Question: HI im trying to get the content of an Autodesk Navisworks (NWD) file.
here is a simple version of what im trying todo -
'''
$fileCont = Get-Content -Path $filePath
New-Item C:\Temp om2.nwd
Set-Content C:\Temp om2.nwd $fileCont
'''
For this to prove that I can successfully collect the content of the navisworks file..
although this is a simple workflow and what i'm trying to achieve is greater thank this, if i can figure this bit out i know the rest..
here is the error when i try to open 'C:\Temp om2.nwd'

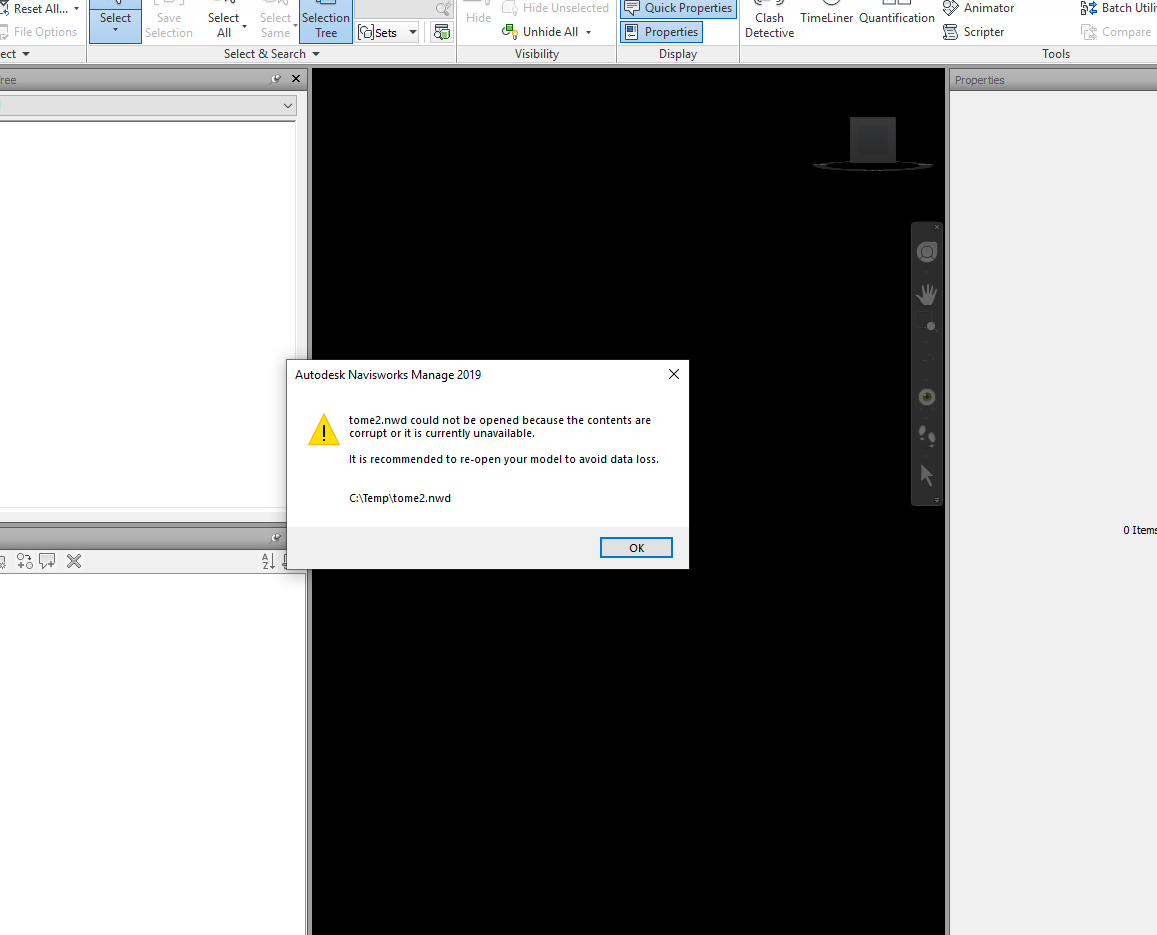
Answer: you're correct this method did work but was extremely slow and un usable, but i can now confirm that by following <URL>
i used the following method to collect and post the data in the file.
'''
write-host "Creting object in bucket.."
$B_Key = ''
write-host "Bucket Key ="$B_Key
write-host "File Content being uploaded to bucket object"
$currentDir = Get-Location
$sourceFile = [System.IO.Path]::Combine($currentDir, 'rac_basic_sample_project_pstest.rvt')
$fileName = [System.IO.Path]::GetFileName($SourceFile)
Set-ItemProperty -Path $sourceFile -Name IsReadOnly -Value $false
$Clen = Get-Item $sourceFile
$Clen = $Clen.Length
write-host $Clen
$headers = New-Object "System.Collections.Generic.Dictionary[[String],[String]]"
$headers.Add("Authorization", "Bearer $token")
$headers.Add("Content-Type", "application/octet-stream")
$headers.Add("Content-Length", $CLen)
$CreateObj = 'https://developer.api.autodesk.com/oss/v2/buckets/'+$B_Key+'/objects/'+$fileName
$CreateObjAPIresult = Invoke-RestMethod -Uri $CreateObj -Method Put -Headers $headers -InFile $sourceFile
write-host "New Object Created in bucket"
'''